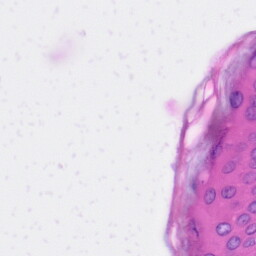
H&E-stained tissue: Skin